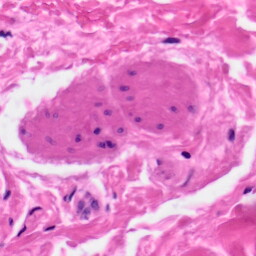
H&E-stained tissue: Skin